Field crop: maize
Growth stage: 1
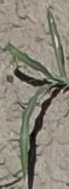
Species: sorghum